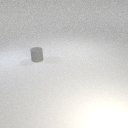
small gray rubber cylinder